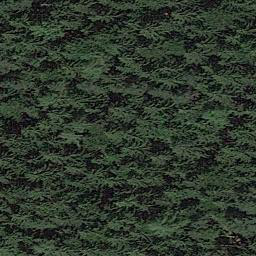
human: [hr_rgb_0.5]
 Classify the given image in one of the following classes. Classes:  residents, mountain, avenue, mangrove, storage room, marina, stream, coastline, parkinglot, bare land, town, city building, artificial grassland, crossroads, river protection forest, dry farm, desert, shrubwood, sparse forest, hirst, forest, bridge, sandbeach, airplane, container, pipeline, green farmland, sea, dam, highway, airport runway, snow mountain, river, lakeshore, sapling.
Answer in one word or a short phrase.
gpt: forest